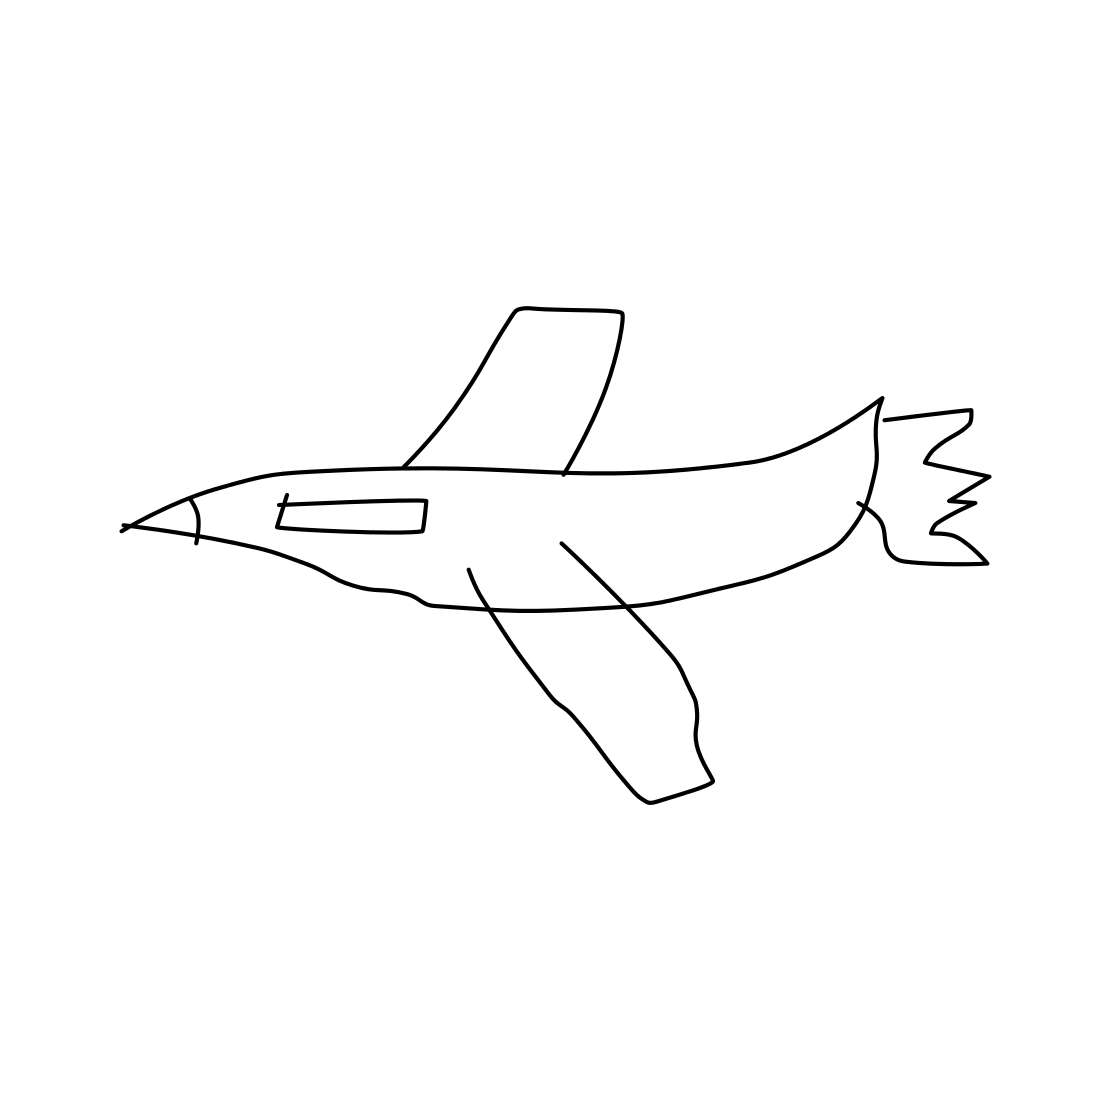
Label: space shuttle